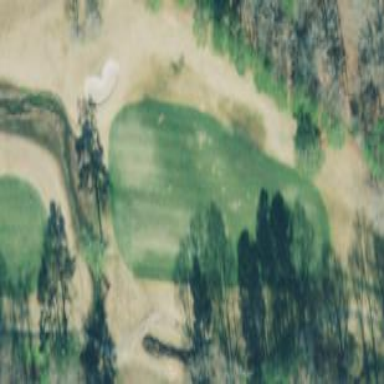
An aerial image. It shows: Golf fairway surrounded by grass.